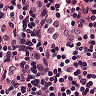
Metastatic tissue present: no